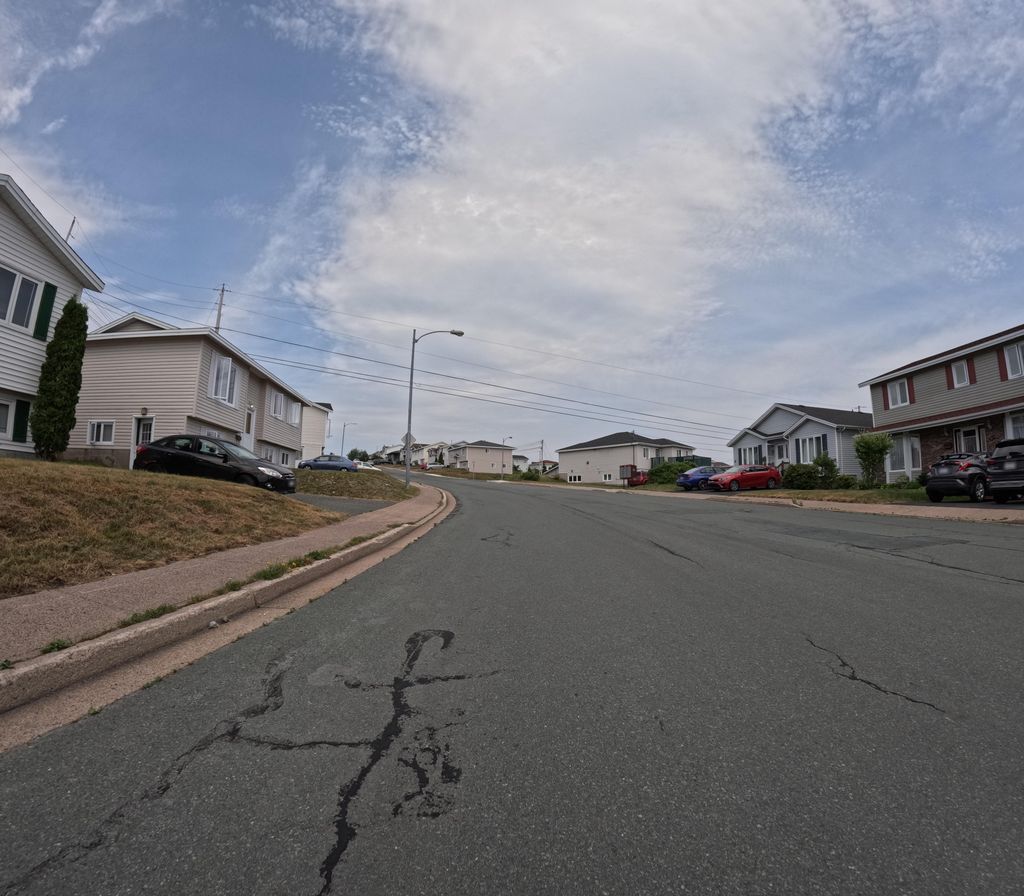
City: st_johns